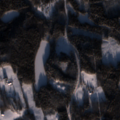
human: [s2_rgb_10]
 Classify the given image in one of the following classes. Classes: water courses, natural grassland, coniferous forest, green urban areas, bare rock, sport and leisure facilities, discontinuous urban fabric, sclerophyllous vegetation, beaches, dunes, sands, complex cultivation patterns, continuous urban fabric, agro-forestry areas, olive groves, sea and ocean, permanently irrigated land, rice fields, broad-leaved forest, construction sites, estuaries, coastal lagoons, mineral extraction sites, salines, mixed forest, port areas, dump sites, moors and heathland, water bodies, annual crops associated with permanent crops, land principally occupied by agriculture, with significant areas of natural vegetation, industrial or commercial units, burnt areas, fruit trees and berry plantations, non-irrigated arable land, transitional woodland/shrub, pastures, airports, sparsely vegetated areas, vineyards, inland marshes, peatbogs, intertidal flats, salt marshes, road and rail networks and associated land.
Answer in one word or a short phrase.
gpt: land principally occupied by agriculture, with significant areas of natural vegetation, broad-leaved forest, coniferous forest, mixed forest, transitional woodland/shrub